Question: I have just install Drupal 7 through microsoft web platform installer after successful installation when i run web matrix and run it. It show me this error I am new to drupal so have no clue what is this error and how to solve it

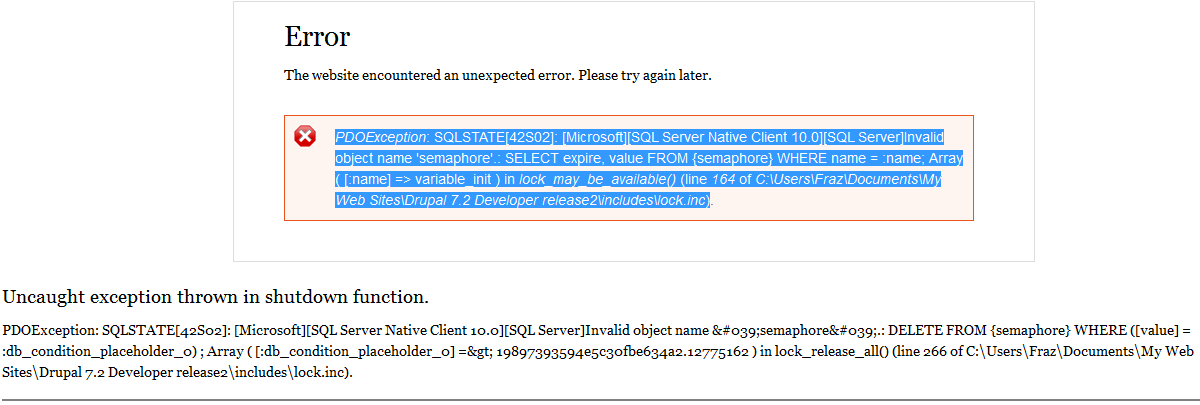
Answer: It's a simple problem to solve, just visit install.php on your website and you should be able to install as normal. Sometimes the installer doesn't automatically redirect to install.php and instead visits the root of the site. The exception happens because Drupal looks for the database tables and they don't exist, install.php not having been run. There's a discussion here:
<URL>